Question: in my project i need to upload files so i decided to use the uploader provided by asp.net ajax controls control.
there are four blocks. every block contains two such uploaders
so i decided to utilize the power of asp.net web user controls.
i wrapped the required form fields in my user control called DesignUploader.ascx
now i have to put the four instances of this control on my aspx page
please refer the snap below

my problem starts here i have to insert the fileurl to the database and each of the block generates unique id and id value changes after uploading the file to the server. i noticed that viewstate does not work for me in case of 'asyncfileuploader' it clears the viewstate because it does the secret postback to the server behind the scenes. now only option left for me is to use but when user uploads the files in two blocks one after another then filepath from second/third consecutive blocks overwrite my session. i don't know how many blocks user can use to upload the designs he may use 1 only or he may use all four.
There would be a final submit button in the bottom of the page on click of which i have to insert data to database.
> so when i tried to save the data to database the session stores the value of the recently uploaded file path for all the records my problem lies here
i don't know if i was able to describe my problem in correct manner or not please excuse me if it is not clear and post comment if required.
Note: I can not change the UI because client insists for this only :(
any quick work around would be appreciated much
Thanks
Devjosh
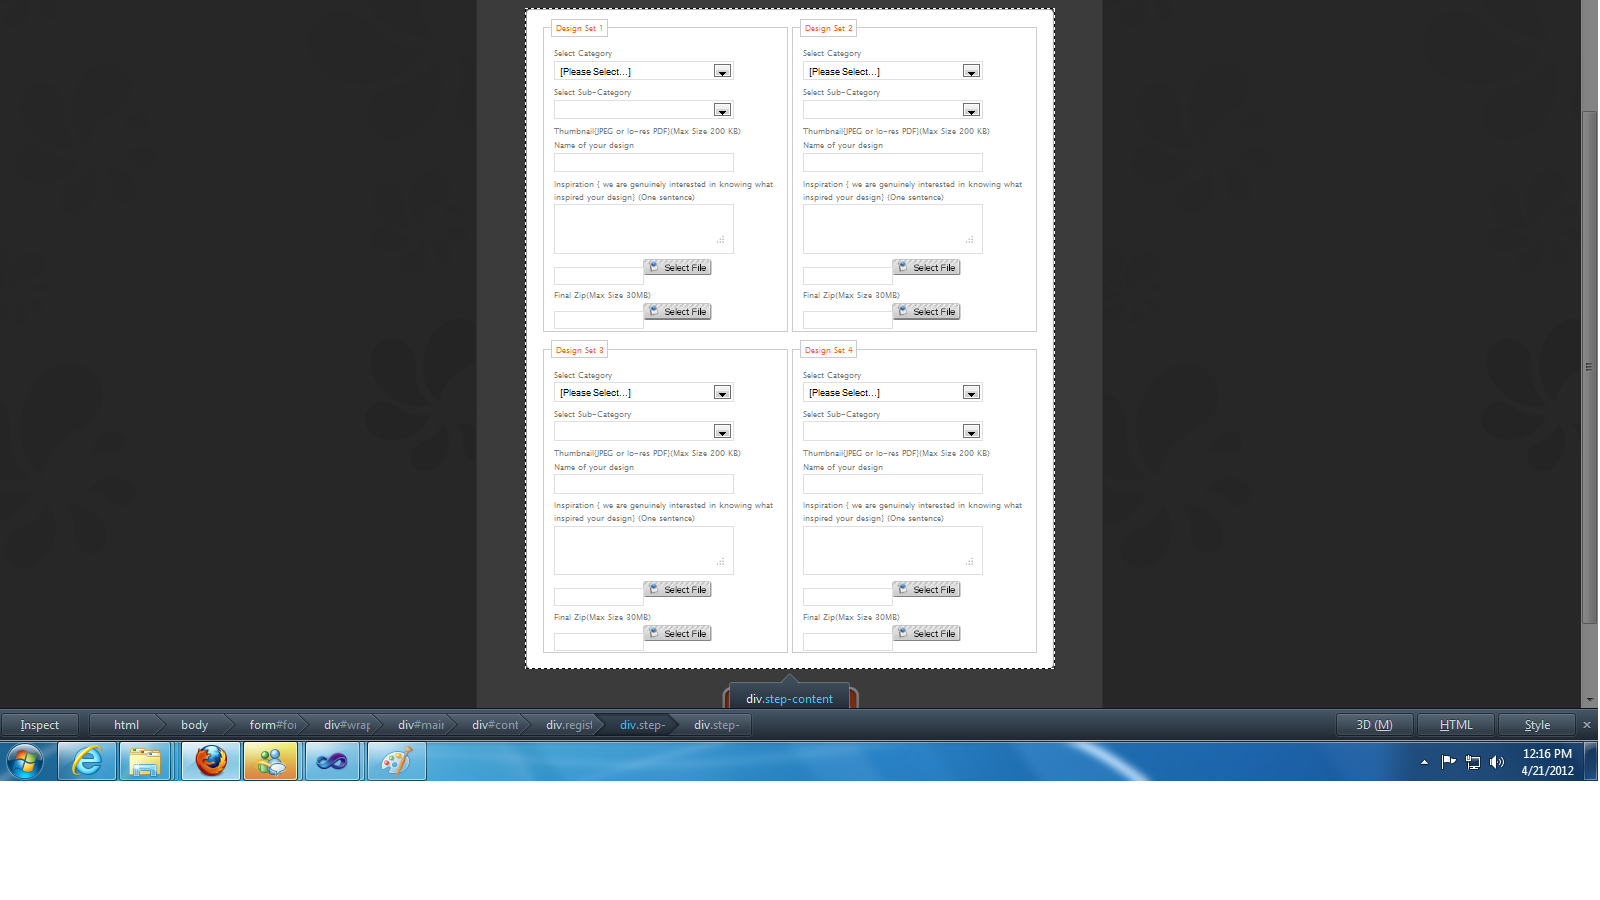
Answer: I believe you saving file path to session in a wrong way and it's impossible to recognize where is an error without code.
All the way, in my opinion better don't persist file path in session but use client side for that purpose instead. You can add two hidden fields to DesignUploader.ascx control and set their values in 'UploadedComplete' event handler.
'''
public partial class DesignUploader : System.Web.UI.UserControl
{
private static readonly string AppDataPath = HttpContext.Current.Server.MapPath("~/App_Data/");
public string FirstFilePath
{
get
{
return Server.UrlDecode( FirstFilePathHiddenField.Value);
}
}
public string SecondFilePath
{
get
{
return Server.UrlDecode(SecondFilePathHiddenField.Value);
}
}
protected override void OnInit(EventArgs e)
{
base.OnInit(e);
FirstFileUpload.UploadedComplete += FirstFileUpload_UploadedComplete;
SecondileUpload.UploadedComplete += SecondileUpload_UploadedComplete;
}
void FirstFileUpload_UploadedComplete(object sender, AjaxControlToolkit.AsyncFileUploadEventArgs e)
{
var fullPath = Path.Combine(AppDataPath, Path.GetFileName(e.FileName));
FirstFileUpload.SaveAs(fullPath);
SaveFilePathToHiddenField(FirstFilePathHiddenField.ClientID, fullPath);
}
void SecondileUpload_UploadedComplete(object sender, AjaxControlToolkit.AsyncFileUploadEventArgs e)
{
var fullPath = Path.Combine(AppDataPath, Path.GetFileName(e.FileName));
SecondileUpload.SaveAs(fullPath);
SaveFilePathToHiddenField(SecondFilePathHiddenField.ClientID, fullPath);
}
private void SaveFilePathToHiddenField(string fieldId, string pathValue)
{
var script = string.Format("top.$get('{0}').value = '{1}';", fieldId, Server.UrlEncode(pathValue));
ScriptManager.RegisterStartupScript(this, this.GetType(), "setPath", script, true);
}
}
'''